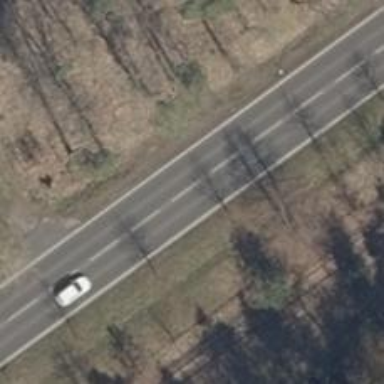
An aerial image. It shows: Asphalt road classified as primary highway.